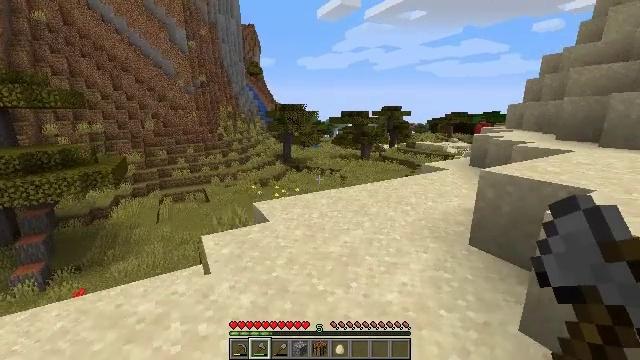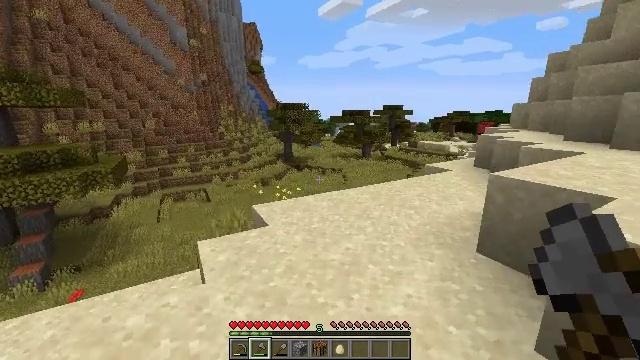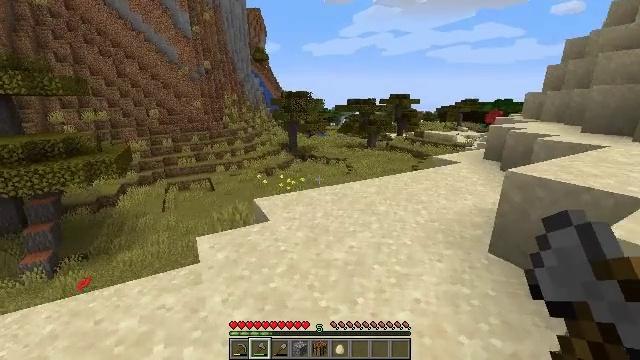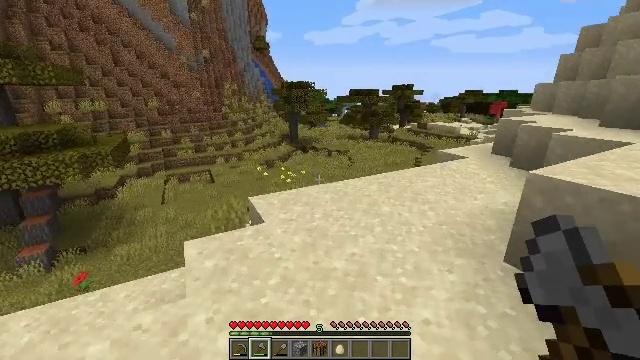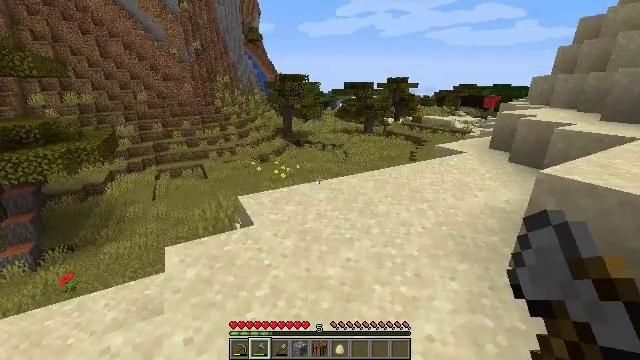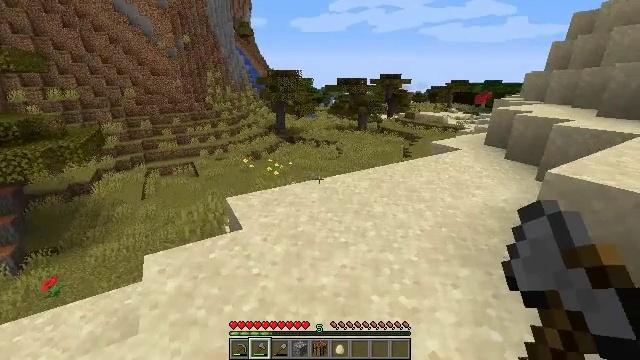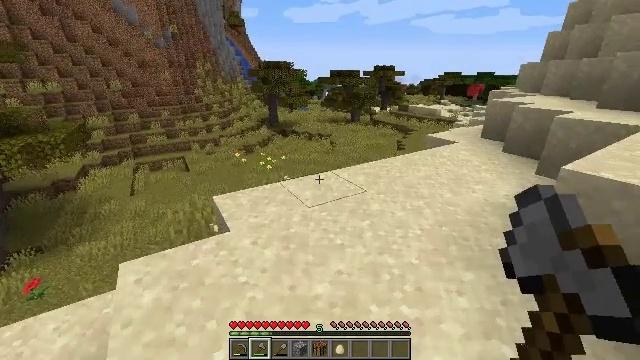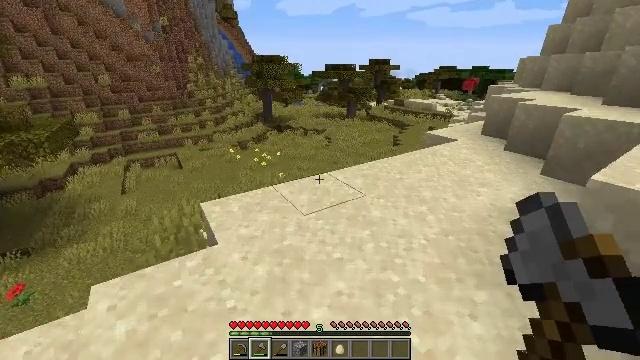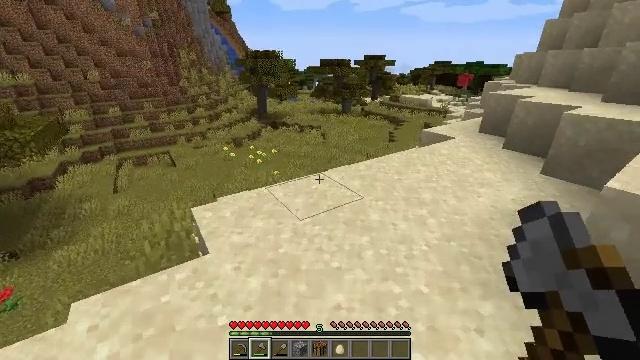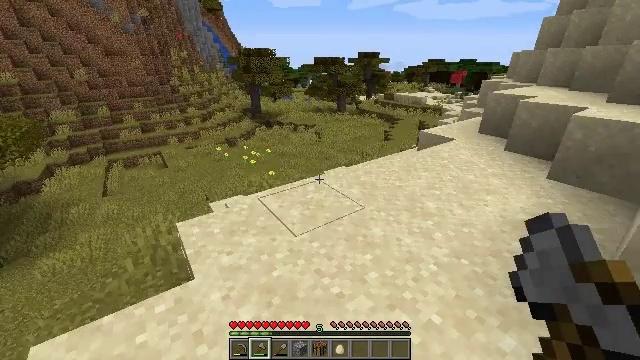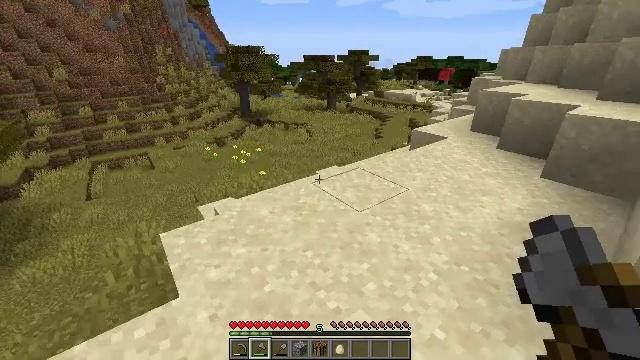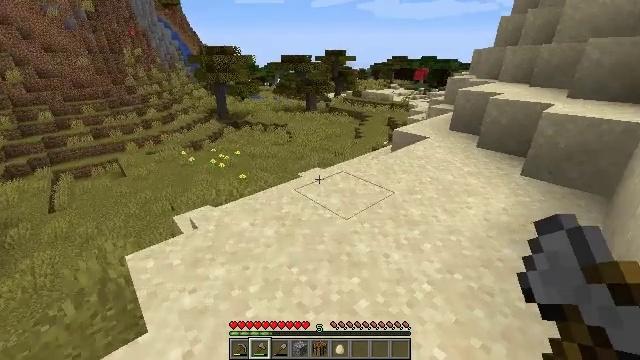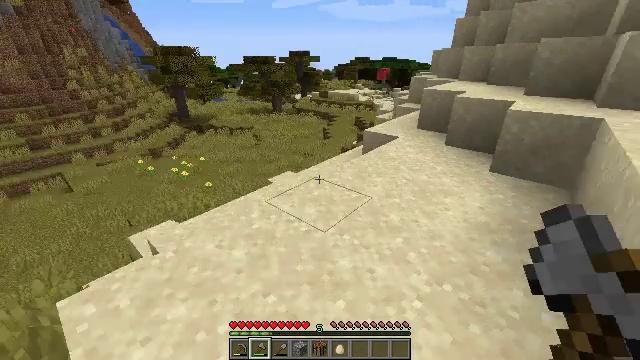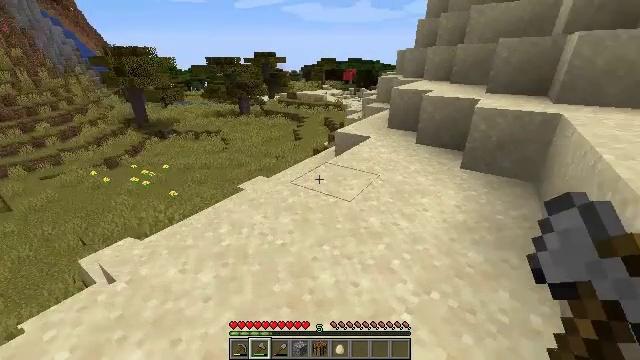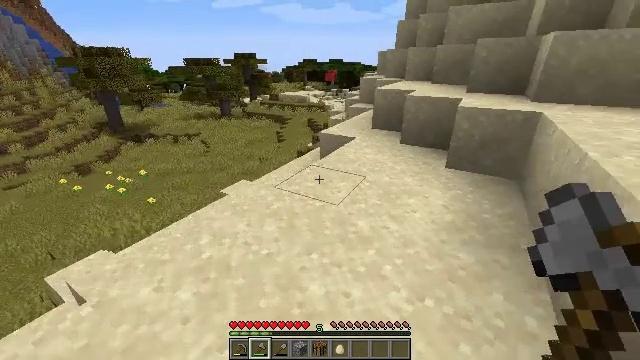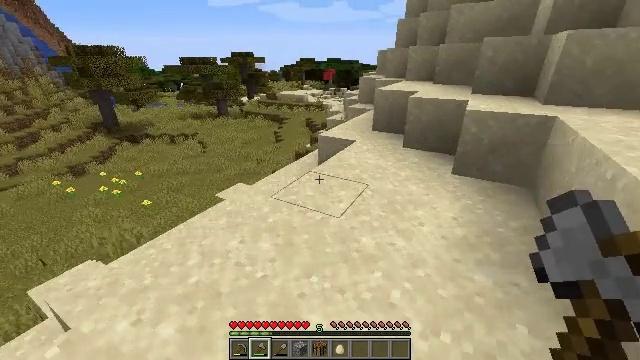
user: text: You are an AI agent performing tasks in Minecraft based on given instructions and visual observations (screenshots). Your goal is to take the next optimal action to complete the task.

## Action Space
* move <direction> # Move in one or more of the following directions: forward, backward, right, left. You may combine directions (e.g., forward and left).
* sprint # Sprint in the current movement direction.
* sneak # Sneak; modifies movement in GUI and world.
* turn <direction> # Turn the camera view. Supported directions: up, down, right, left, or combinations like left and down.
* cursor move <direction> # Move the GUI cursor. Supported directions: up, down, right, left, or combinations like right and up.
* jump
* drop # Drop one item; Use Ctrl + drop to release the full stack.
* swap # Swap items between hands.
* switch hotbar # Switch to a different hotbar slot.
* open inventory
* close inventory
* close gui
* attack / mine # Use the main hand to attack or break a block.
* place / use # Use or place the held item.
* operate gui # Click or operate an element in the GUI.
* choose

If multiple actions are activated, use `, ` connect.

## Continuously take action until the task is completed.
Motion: motion action
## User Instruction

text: Mine coarse dirt from the ground.
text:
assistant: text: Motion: move forward
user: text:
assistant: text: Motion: move forward, turn left and down
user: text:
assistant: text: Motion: move forward, turn down
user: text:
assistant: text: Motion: move forward, turn right and down
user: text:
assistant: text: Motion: move forward, turn right
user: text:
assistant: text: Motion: move forward, turn right and down
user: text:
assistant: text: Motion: move forward, turn right
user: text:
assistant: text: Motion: move forward, turn right
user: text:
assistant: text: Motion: move forward, turn right
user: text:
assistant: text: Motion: move forward, turn right
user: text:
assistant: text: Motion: move forward, turn right
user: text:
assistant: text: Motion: move forward, turn right
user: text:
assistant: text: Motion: move forward, turn right
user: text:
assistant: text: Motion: move forward, turn right
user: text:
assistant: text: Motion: move forward
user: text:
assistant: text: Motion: move forward
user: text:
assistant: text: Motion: move forward
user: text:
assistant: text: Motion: move forward
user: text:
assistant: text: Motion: move forward
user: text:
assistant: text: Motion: move forward
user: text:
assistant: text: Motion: move forward, turn left
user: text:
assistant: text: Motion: move forward
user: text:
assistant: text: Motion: move forward
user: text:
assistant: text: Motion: move forward
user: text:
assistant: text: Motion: move forward
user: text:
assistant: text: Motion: move forward
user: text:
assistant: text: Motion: move forward
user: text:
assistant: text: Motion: move forward
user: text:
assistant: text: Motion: move forward
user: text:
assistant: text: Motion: move forward